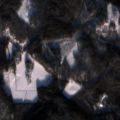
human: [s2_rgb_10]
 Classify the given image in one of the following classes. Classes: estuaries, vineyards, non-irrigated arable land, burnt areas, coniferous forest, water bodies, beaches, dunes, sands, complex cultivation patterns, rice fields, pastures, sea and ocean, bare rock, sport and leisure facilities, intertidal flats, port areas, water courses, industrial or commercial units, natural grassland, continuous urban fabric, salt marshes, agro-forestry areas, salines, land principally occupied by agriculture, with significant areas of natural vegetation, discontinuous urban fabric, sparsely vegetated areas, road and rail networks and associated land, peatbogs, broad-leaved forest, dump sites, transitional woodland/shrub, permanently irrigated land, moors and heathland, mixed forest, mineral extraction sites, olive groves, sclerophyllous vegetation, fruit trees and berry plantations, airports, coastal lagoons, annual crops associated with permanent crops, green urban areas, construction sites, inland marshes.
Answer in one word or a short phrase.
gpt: coniferous forest, mixed forest